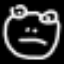
Label: frog